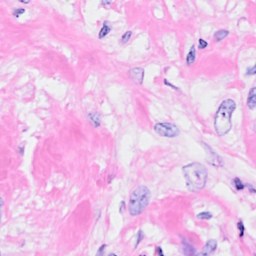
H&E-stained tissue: Breast